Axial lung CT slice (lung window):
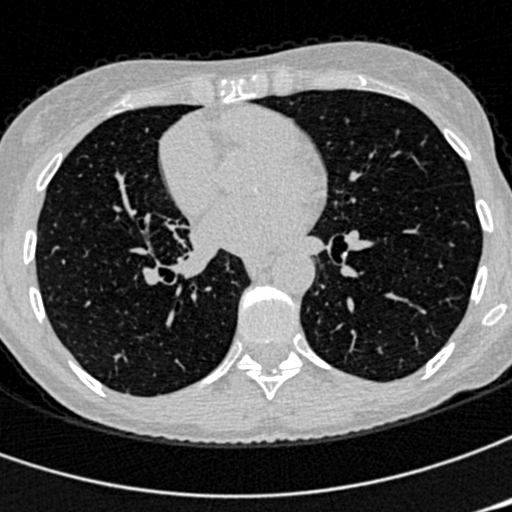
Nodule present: no